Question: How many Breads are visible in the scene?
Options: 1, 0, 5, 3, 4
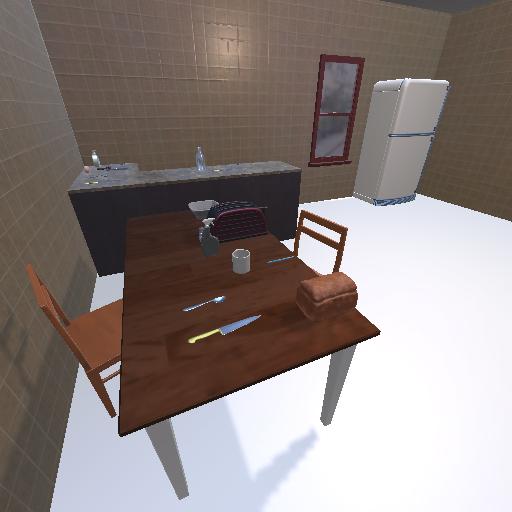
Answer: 1